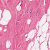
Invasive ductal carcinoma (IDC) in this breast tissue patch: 0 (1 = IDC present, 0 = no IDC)